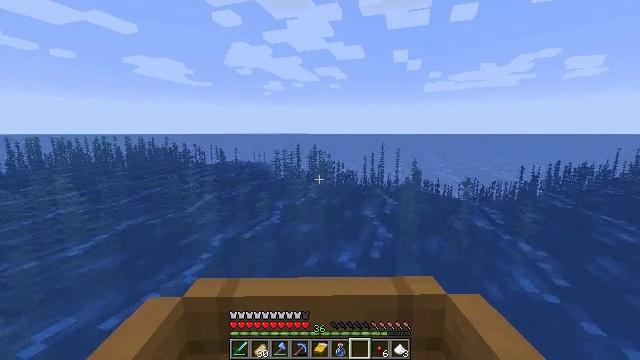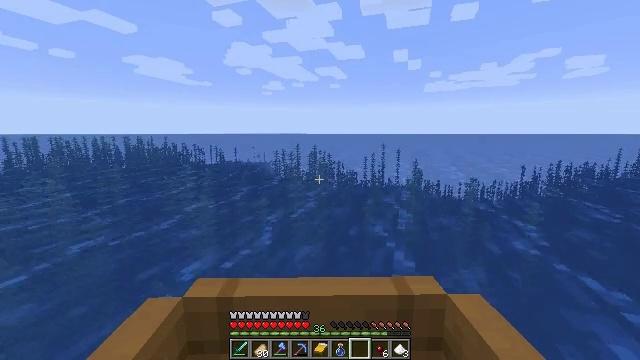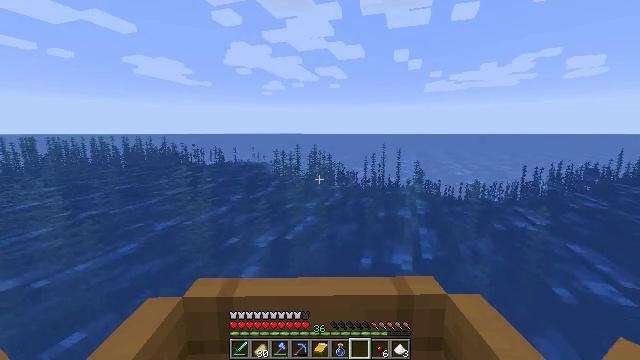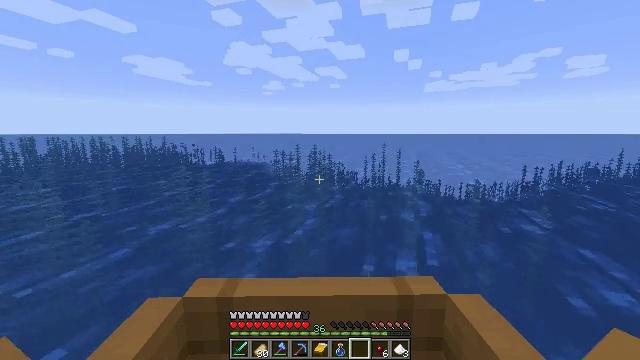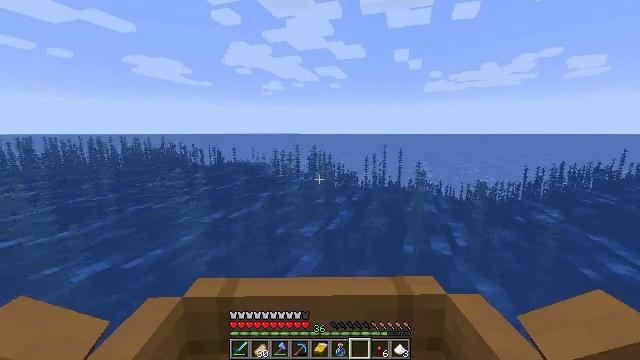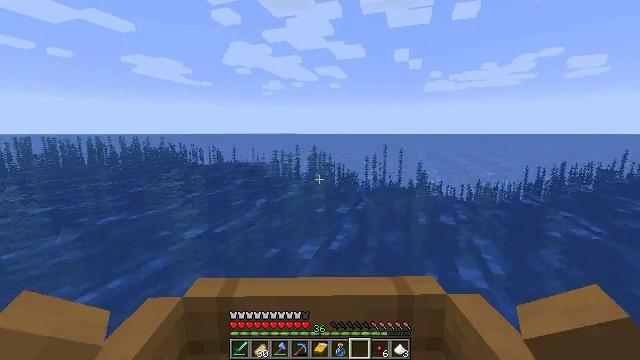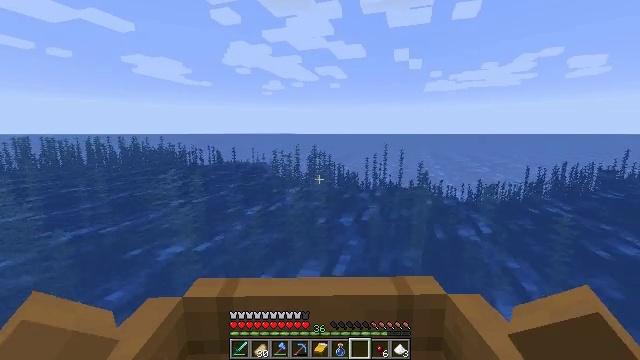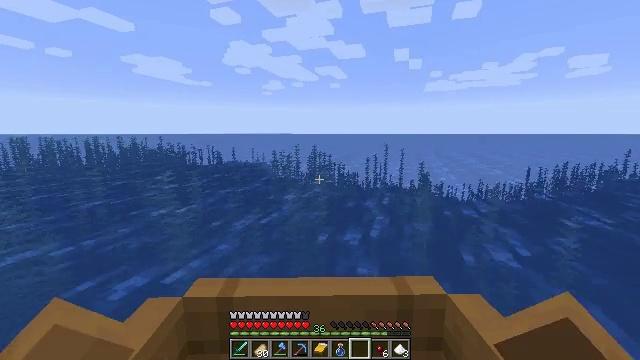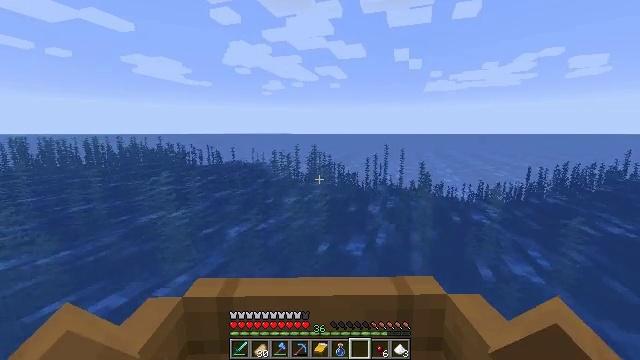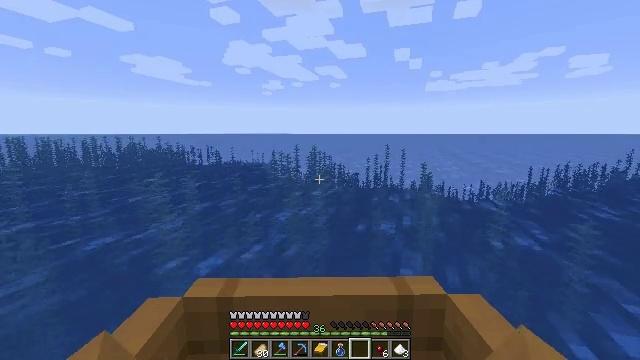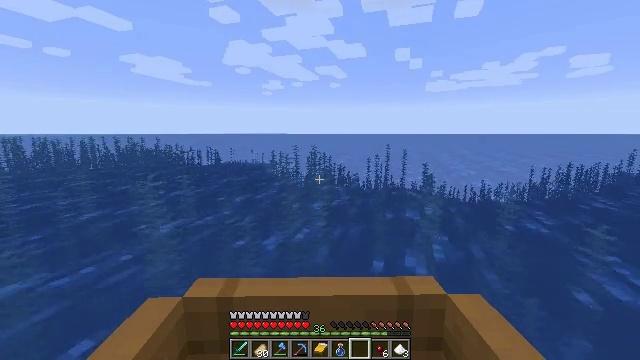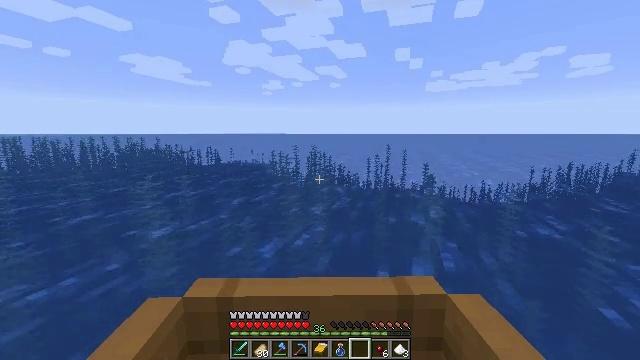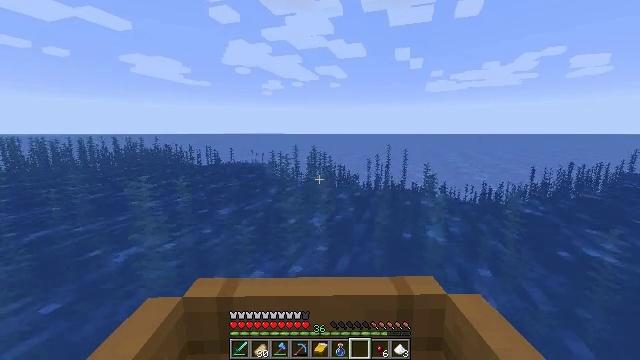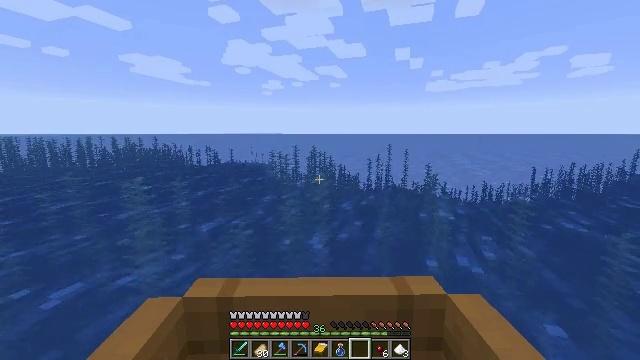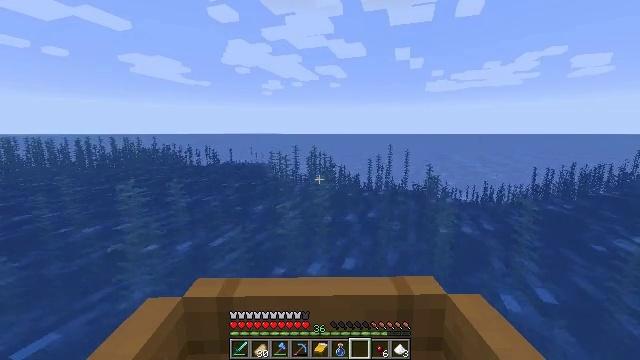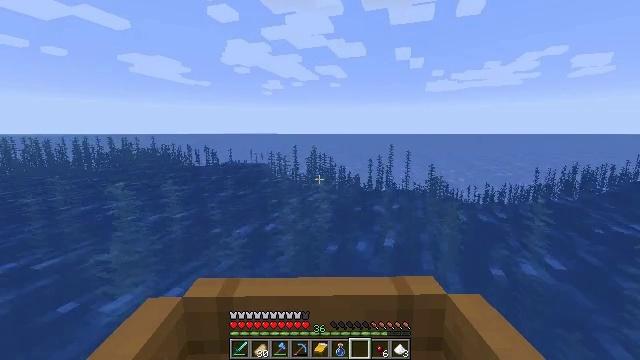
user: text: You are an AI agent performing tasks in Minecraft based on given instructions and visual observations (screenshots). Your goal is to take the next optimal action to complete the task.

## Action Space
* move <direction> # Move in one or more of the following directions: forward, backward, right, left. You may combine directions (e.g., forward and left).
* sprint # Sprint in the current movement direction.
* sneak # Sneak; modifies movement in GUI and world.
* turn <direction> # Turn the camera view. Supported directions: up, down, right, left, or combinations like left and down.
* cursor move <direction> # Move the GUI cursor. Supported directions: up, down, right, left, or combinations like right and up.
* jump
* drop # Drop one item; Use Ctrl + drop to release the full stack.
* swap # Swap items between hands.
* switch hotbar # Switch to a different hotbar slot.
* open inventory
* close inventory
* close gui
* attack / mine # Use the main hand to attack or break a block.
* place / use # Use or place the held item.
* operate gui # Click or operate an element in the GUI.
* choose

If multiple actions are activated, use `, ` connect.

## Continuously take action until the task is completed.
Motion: motion action
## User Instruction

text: Break the mushroom stem block.
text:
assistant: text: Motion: move forward
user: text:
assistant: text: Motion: move forward
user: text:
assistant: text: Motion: move forward
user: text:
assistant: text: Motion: move forward
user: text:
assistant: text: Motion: move forward
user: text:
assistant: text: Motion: move forward
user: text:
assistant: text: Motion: move forward
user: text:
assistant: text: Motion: move forward
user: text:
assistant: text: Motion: move forward
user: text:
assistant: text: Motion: move forward
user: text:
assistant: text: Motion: move forward
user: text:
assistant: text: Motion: move forward
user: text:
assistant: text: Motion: move forward
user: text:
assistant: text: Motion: move forward
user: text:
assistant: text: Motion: move forward
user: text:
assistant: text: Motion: move forward
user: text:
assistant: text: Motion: move forward
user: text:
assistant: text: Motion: move forward
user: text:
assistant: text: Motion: move forward
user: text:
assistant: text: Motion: move forward
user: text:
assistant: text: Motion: move forward
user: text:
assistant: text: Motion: move forward
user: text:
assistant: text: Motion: move forward
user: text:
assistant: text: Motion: move forward
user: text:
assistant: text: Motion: move forward
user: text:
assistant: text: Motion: move forward
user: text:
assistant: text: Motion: move forward
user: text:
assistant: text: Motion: move forward
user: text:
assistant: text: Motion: move forward
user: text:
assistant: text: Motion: move forward